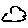
Label: cloud